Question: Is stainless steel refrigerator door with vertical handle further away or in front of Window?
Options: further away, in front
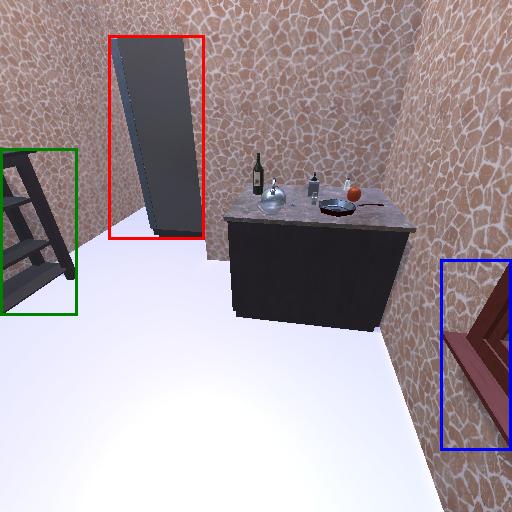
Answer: further away